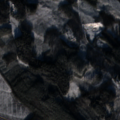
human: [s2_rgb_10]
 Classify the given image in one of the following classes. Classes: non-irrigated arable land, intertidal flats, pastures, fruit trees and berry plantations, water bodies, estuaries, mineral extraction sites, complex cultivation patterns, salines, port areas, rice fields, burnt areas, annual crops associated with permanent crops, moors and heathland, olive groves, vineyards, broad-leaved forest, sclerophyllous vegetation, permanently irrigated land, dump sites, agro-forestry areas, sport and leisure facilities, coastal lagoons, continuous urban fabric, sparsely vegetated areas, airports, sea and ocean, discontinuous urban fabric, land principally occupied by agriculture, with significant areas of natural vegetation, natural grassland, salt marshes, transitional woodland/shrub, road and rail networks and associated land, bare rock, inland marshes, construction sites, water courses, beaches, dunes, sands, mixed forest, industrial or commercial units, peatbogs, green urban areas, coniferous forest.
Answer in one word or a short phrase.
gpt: coniferous forest, mixed forest, transitional woodland/shrub, peatbogs